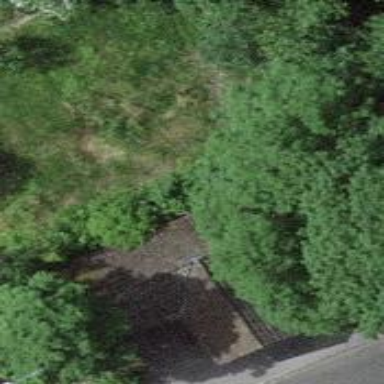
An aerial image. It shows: Retaining wall.